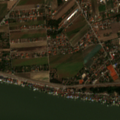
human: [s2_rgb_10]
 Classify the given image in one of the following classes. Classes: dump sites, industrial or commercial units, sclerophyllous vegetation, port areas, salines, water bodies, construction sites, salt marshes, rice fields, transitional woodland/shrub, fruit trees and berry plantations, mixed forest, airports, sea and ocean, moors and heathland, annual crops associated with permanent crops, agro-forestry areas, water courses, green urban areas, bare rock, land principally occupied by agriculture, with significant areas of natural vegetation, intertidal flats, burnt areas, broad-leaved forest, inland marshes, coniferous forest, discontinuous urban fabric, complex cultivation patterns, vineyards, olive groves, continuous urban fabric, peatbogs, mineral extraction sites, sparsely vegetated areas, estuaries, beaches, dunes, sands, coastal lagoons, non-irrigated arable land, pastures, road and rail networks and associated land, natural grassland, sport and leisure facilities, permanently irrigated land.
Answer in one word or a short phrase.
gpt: discontinuous urban fabric, non-irrigated arable land, complex cultivation patterns, water courses